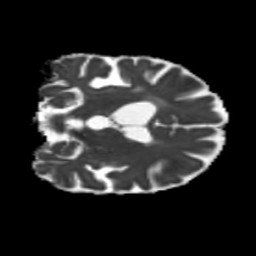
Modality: MD
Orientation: coronal
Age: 63
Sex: female
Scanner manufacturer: siemens
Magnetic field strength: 3 T
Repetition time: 5.25 s
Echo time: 0.08 s